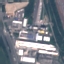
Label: Industrial